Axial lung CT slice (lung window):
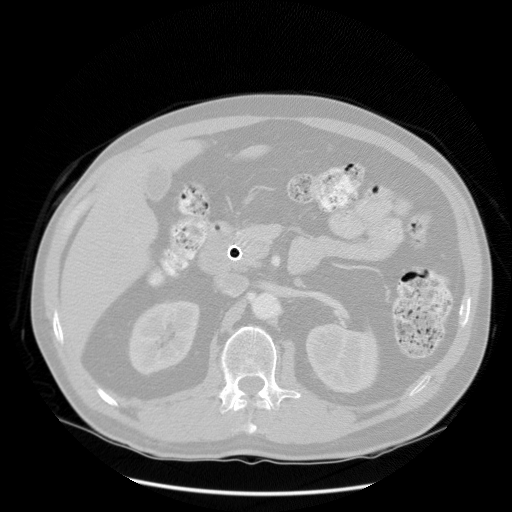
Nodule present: no